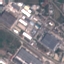
Land use / land cover class: Industrial